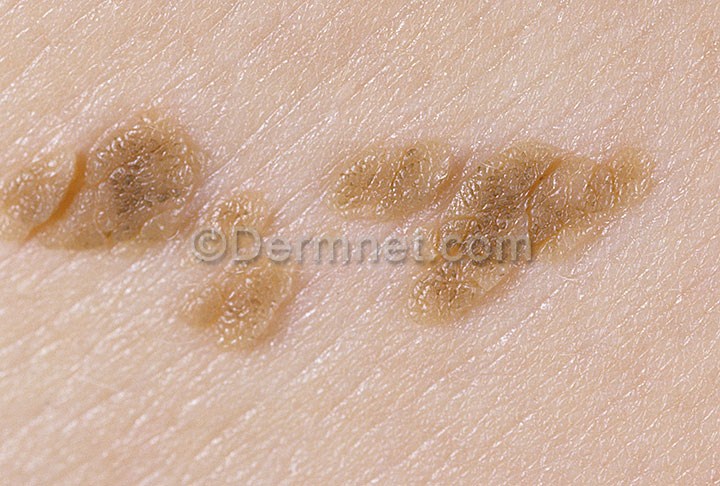
Disease: Seborrheic Keratoses and other Benign Tumors